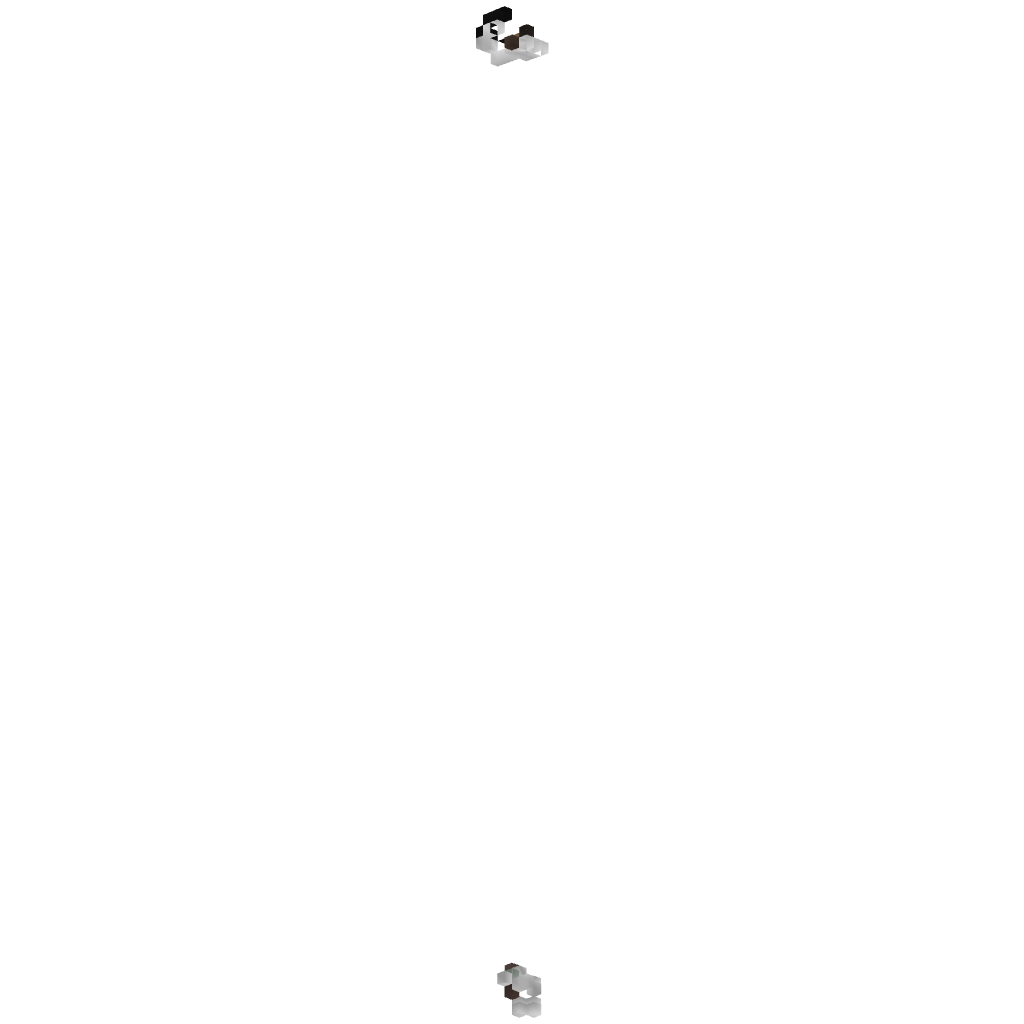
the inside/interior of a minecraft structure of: Anvil Drop